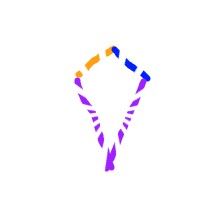
Shape: kite